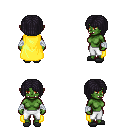
a pixel art fantasy rpg character, female body template, orc, green skin, yellow cape, white pants, raven pageboy hairstyle, white cloth bandages, gray slippers, four views (front, back, left, right), 2x2 character sprite sheet, small pixel art, hard edges, no anti-aliasing